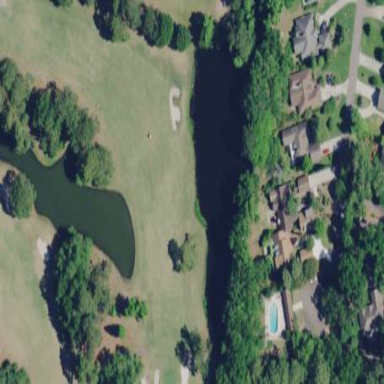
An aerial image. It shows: Golf fairway surrounded by grass.